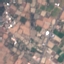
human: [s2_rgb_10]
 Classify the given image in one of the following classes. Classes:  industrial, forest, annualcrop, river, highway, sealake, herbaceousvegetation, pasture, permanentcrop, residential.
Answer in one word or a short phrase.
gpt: PermanentCrop